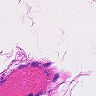
Metastatic tissue present: no